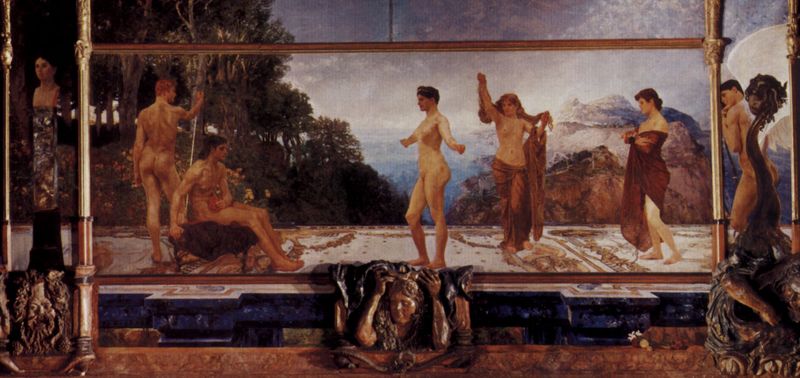
Titel: Das Urteil des Paris
Künstler: Max Klinger
Standort: Wien
Institution: Kunsthistorisches Museum
Schlagwörter: akt, baum, berg, blau, gemälde, gott, haut, himmel, kopf, körper, mann, meer, nackt, umhang, weiß, wolken, akte, bäume, frauen, landschaft, menschen, sitzen, braun, brust, busen, finger, frau, haar, kleid, licht, marmor, männer, paris, rücken, säulen, rot, tuch, wolke, malerei, muster, rock, symbolismus, tanz, gericht, arme, gesicht, historie, rahmen, stehen, tragen, bild, hände, hügel, natur, land, haare, mantel, pose, sitzend, stoff, tücher, decke, drei, personen, bühne, theater, tänzerin, renaissance, wald, skulptur, beine, relief, brüste, füße, hintern, modell, sitz, italien, fußboden, stab, berge, gebirge, könig, thron, jugendstil, spielen, büste, wandgemälde, wandmalerei, halbnackt, klinger, podest, scham, pfosten, paradies, mond, gerüst, antike, fuss, schönheit, schwert, schlange, posieren, mosaik, allegorie, mythologie, darstellung, blsu, fries, antik, götter, stark, nymphe, amazonen, nymphen, griechenland, medusa, antikisierend, venus, herme, fresko, arkadien, wandbild, sünde, allegorien, gottheiten, mythen, geschnitzt, apollo, präraffaelit, helena, max, balance, aktfiguren, häuptling, plattform, wettbewerb, urteil, nympfen, märchenhaft, wolkr, titten, basrelief, wahl, manner, schöne, brautschau, adaonis, bacchanten, berg ida, bhne, pares, posierung, schönheitswettbewerb, po, schönste